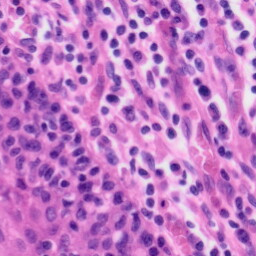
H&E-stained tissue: Tonsil